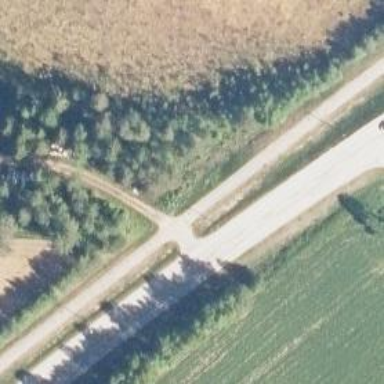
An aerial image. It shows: Asphalt cycleway.